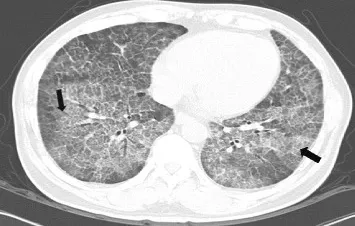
Contrast enhanced computed tomography revealing Crazy paving patterned diffuse ground glass attenuation with inter/intralobular septal thickening, representing diffuse alveolar damage, both lungs (black arrow).
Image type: radiology (ct)